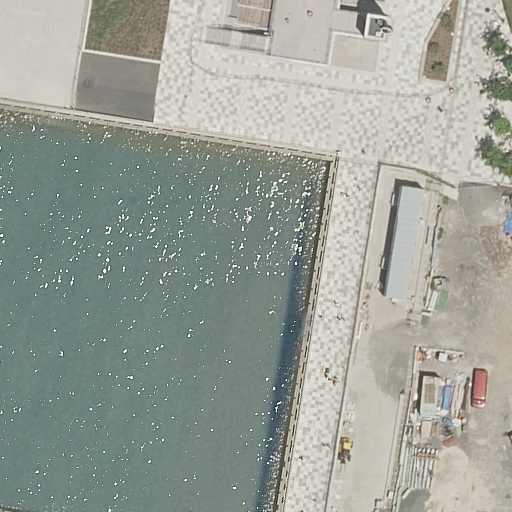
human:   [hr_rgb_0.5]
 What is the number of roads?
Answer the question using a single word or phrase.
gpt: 4

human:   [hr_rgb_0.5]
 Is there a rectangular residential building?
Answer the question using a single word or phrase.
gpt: yes

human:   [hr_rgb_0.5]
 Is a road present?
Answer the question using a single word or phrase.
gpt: yes

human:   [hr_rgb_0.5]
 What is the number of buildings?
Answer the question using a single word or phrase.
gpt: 1

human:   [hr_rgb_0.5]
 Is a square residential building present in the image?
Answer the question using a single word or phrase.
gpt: no

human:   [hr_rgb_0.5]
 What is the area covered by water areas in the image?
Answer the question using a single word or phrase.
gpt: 4772m2

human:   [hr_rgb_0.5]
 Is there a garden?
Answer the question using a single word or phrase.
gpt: yes

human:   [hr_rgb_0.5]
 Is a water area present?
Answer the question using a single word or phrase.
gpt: yes

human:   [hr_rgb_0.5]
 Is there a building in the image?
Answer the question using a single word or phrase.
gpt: yes

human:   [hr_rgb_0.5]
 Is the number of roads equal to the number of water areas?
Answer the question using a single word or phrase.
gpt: no

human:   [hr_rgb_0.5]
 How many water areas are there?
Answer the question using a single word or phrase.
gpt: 1

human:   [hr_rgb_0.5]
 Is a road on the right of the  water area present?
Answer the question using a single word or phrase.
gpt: yes

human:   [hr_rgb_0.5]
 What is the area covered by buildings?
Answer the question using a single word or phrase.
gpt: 140m2

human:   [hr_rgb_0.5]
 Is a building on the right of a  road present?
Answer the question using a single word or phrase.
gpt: yes

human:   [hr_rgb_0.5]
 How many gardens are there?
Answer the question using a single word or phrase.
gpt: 1

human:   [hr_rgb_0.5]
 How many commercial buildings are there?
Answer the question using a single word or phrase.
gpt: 0

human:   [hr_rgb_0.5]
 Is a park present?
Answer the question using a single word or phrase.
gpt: yes

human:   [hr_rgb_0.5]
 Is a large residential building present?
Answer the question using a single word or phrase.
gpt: no

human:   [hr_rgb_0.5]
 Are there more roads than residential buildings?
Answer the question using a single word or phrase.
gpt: yes

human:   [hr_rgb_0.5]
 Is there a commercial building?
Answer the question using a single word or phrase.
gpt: no

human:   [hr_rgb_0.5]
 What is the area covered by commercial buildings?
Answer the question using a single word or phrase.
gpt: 0m2

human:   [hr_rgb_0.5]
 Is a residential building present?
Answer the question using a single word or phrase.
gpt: yes

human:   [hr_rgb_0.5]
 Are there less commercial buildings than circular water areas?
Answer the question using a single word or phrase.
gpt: no

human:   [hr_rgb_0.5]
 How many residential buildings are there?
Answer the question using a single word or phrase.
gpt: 1

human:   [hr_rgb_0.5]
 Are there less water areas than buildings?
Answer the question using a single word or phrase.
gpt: no

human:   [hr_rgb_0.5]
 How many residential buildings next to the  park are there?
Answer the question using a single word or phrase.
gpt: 1

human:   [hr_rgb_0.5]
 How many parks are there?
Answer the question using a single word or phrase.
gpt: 1

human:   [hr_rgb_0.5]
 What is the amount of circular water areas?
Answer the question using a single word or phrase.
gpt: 0

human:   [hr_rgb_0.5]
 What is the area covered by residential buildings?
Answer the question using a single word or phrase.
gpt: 140m2

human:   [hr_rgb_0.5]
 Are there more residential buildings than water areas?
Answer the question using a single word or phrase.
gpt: no

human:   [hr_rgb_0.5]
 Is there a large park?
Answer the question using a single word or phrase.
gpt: yes

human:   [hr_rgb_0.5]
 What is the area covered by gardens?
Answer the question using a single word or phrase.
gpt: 1m2

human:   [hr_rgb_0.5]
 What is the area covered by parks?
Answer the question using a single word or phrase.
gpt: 5673m2

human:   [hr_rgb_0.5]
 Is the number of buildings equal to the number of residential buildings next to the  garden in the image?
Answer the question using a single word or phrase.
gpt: yes

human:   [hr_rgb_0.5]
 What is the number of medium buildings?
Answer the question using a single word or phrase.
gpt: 1

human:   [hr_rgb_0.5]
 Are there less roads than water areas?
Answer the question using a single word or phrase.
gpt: no

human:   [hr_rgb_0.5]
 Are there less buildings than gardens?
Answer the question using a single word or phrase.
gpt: no

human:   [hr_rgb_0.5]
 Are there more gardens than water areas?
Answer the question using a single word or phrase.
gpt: no

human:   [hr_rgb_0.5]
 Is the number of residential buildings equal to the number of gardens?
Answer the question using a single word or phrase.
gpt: yes

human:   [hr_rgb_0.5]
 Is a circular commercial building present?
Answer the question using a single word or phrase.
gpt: no

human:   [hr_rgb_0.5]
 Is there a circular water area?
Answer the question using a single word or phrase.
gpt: no

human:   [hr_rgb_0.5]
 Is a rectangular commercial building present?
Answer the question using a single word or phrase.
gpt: no

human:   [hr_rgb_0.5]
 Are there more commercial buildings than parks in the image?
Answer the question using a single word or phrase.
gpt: no

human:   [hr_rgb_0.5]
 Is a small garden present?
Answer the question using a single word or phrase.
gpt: yes

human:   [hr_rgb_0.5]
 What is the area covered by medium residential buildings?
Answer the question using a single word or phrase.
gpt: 140m2

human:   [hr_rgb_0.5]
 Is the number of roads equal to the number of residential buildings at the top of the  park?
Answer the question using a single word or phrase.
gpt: no

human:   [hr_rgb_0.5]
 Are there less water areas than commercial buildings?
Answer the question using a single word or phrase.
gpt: no

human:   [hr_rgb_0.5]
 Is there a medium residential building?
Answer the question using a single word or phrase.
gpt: yes

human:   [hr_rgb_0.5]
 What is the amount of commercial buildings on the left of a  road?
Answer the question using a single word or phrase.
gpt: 0

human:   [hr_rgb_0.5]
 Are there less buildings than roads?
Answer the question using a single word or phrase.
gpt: yes

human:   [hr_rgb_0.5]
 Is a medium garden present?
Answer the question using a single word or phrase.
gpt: no

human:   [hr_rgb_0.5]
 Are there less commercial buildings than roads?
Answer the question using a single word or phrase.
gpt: yes

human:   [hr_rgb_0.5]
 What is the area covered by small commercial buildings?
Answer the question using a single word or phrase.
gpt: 0m2

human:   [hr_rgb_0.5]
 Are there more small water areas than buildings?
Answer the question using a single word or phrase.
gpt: no

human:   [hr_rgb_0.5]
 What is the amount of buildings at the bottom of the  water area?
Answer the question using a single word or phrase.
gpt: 0

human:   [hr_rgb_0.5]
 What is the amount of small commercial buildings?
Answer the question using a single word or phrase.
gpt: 0

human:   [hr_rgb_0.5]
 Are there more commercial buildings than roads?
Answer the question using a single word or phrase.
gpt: no

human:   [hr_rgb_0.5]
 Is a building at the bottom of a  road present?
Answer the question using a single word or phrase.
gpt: no

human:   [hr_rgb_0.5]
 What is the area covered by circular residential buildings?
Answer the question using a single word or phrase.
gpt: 0m2

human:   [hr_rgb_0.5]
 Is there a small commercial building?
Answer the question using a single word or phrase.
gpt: no

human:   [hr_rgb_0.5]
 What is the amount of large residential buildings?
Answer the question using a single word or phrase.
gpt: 0

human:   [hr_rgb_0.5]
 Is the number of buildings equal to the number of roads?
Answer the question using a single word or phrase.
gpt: no

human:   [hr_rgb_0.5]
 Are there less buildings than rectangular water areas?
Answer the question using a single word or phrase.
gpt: no

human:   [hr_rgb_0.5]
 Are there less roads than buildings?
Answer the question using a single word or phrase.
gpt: no